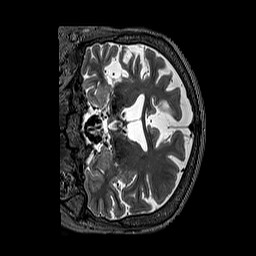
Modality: T2w
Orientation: coronal
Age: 62
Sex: female
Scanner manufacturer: siemens
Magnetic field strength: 3 T
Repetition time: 3.2 s
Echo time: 0.567 s